Question:
Our rspec was having weird behaviour as in the night between 12 and 5 a.m., our tests were falling. (I live in India, GMT + 5.30)
On inspecting further, this is what I saw
'''
rails c
Loading development environment (Rails 4.1.8)
[1] pry(main)> Date.yesterday
=> Thu, 09 Apr 2015
[2] pry(main)> Date.today
=> Sat, 11 Apr 2015
[3] pry(main)> Date.tomorrow
=> Sat, 11 Apr 2015
[4] pry(main)>
'''
Using Ruby 2.1, and Rails 4.1.8
To me it seems like Date.yesterday and Date.tomorrow is computed based on Date.current (and without timezone it is assumed to be UTC). Date.today is computed differently and current timezone pictures in.
Does this imply that I should not be using any time, dates without explicit timezone. Isn't this just plain wrong?
Any help would be appreciated
At the very least, I found this as an interesting find from someone in our team
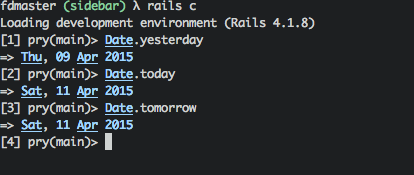
Answer: As described <URL>, 'Date.today' uses the system's local time.
In unit tests, you should mock out time, but you should standardize on UTC in integration tests. You can use 'Time.now.utc.to_date' to do that. <URL> can help you out as well.